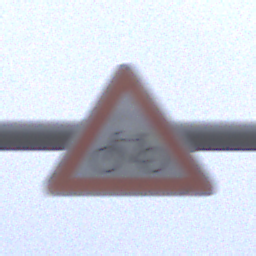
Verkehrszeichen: RadverkehrRechts
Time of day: MorningAfternoon
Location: Outdoor (Suburban)
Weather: Overcast
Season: NotSpecified
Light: Natural